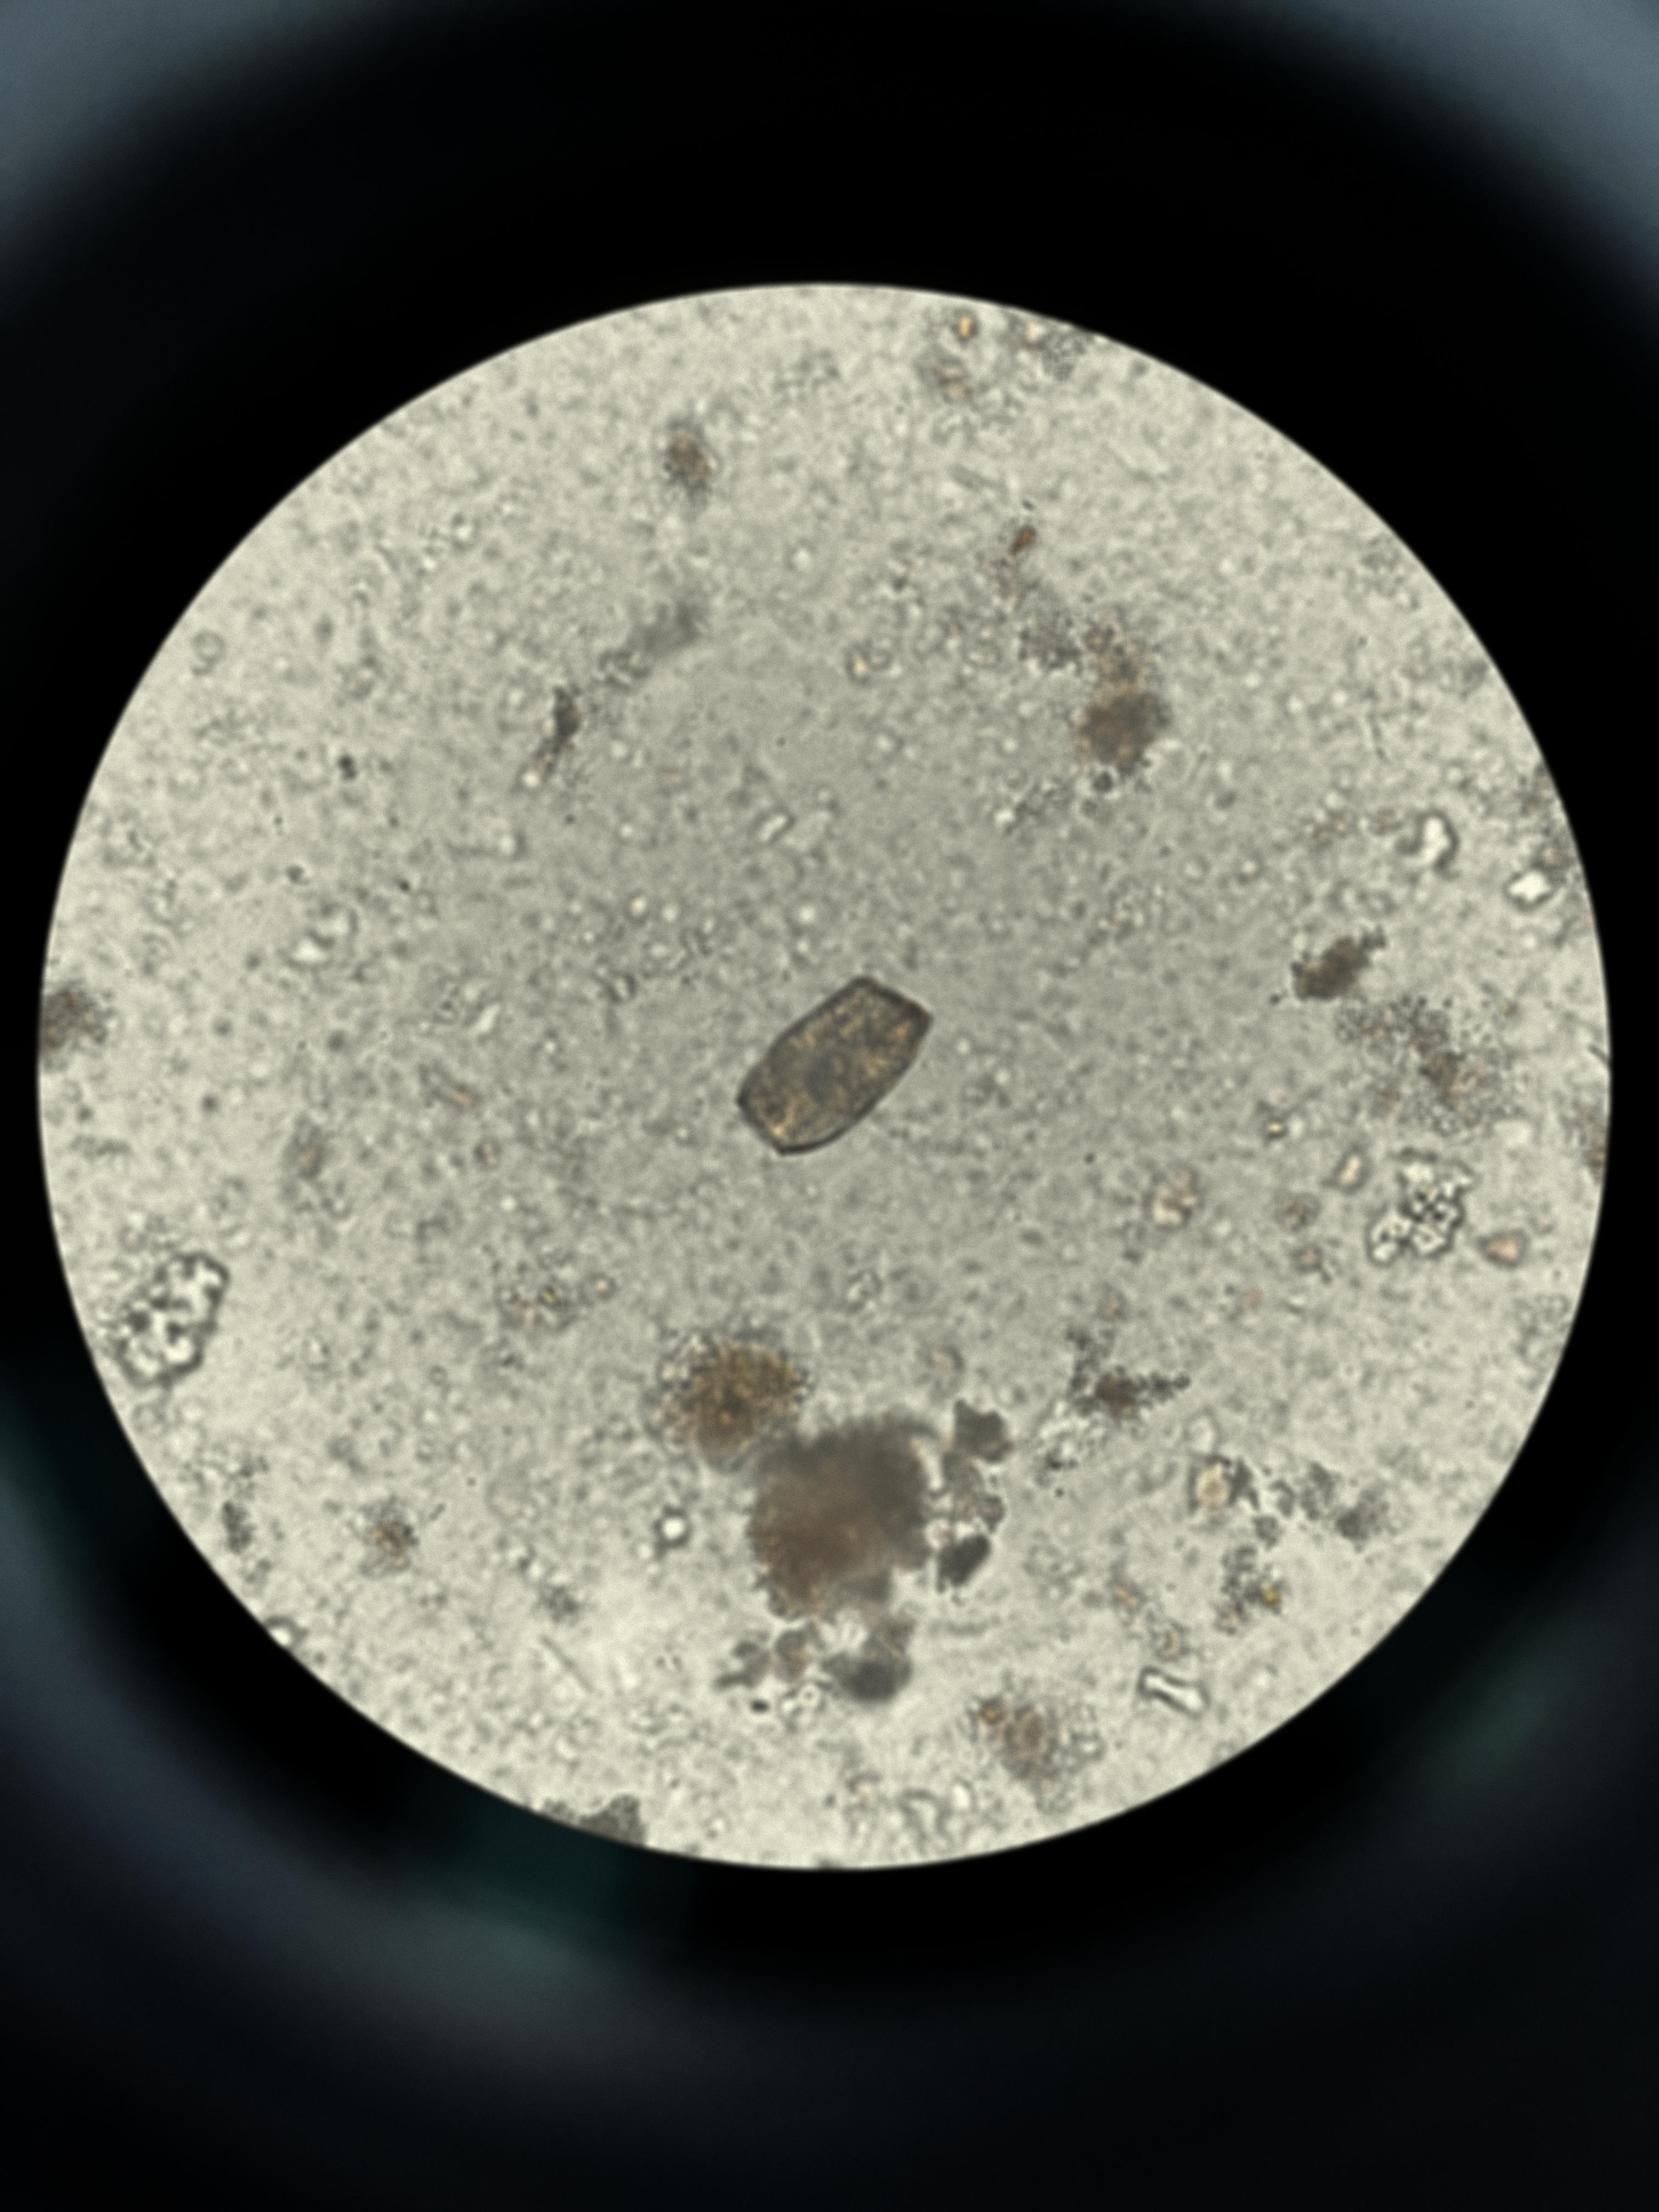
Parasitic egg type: Paragonimus spp